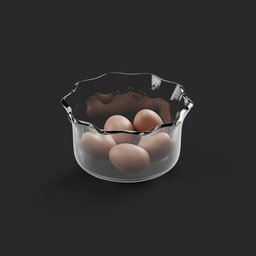
Label: nature